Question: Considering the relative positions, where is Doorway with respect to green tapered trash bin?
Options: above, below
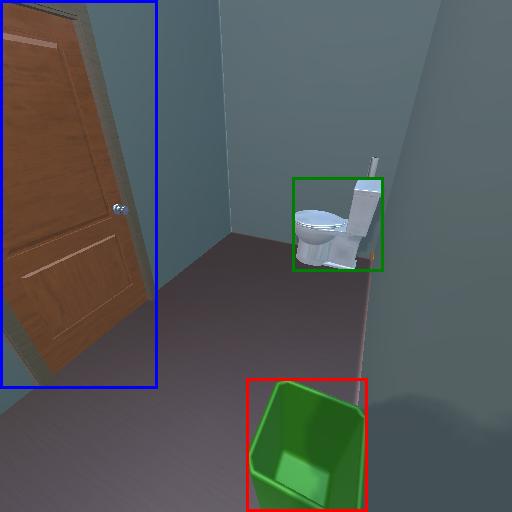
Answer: above